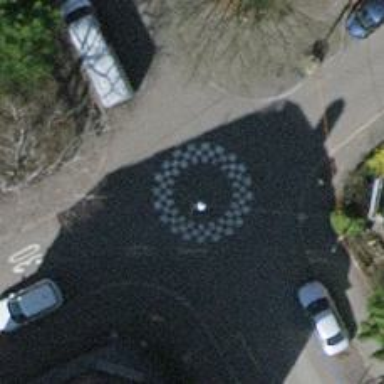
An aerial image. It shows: Rosette traffic calming feature.